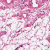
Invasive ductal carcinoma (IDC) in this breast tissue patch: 0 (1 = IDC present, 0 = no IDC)